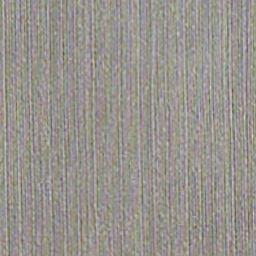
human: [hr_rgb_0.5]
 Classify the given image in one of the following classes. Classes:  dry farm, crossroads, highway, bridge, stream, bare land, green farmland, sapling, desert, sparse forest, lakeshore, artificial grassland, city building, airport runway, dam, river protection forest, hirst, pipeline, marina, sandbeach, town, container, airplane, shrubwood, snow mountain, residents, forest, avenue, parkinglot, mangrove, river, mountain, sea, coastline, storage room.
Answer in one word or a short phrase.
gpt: dry farm